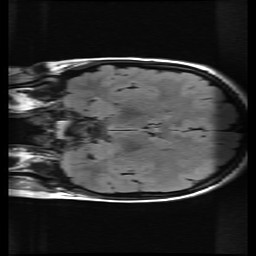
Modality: FLAIR
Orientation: coronal
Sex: female
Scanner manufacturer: ge
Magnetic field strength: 3 T
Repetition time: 9 s
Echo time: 0.1216 s